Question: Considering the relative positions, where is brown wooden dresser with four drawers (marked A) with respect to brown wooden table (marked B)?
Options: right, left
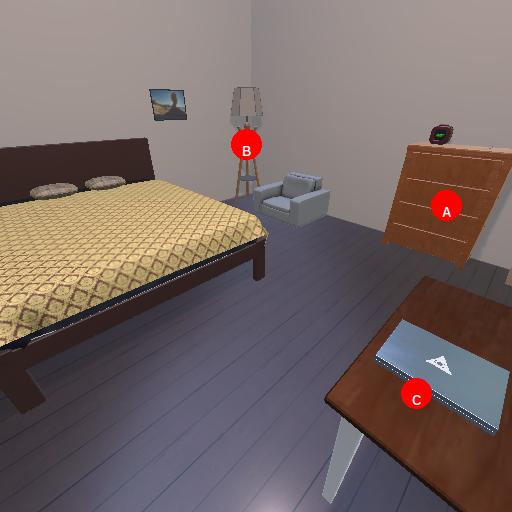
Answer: right